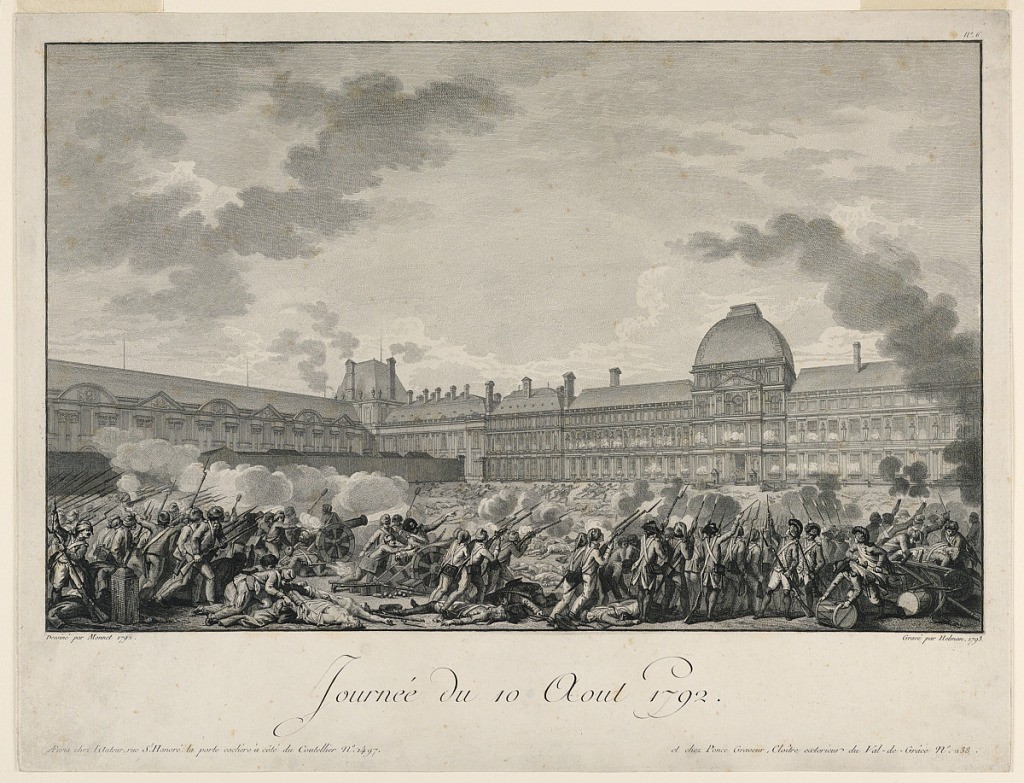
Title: Storming of the Tuilleries Palace, Paris, 1792
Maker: Isidore-Stanislaus-Henri Helman, French, 1743 - 1809
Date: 1793
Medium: Engraving on paper
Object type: Print
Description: Soldiers of the people, wearing mob-caps storm the Tuilleries Palace, Paris, from the court of the Louvre.